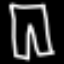
Label: pants